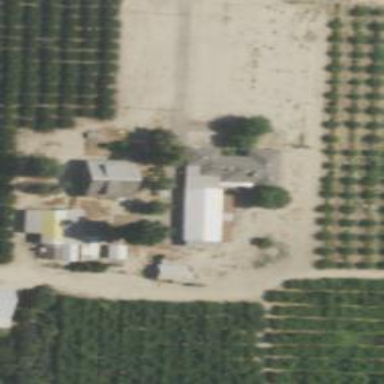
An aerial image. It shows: Orchard area used for field cropland.